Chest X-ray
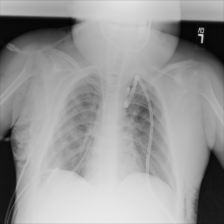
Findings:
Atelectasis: negative
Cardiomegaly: negative
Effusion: negative
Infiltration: negative
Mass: negative
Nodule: negative
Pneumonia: negative
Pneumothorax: negative
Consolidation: negative
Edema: negative
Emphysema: negative
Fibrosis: negative
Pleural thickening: negative
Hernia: negative